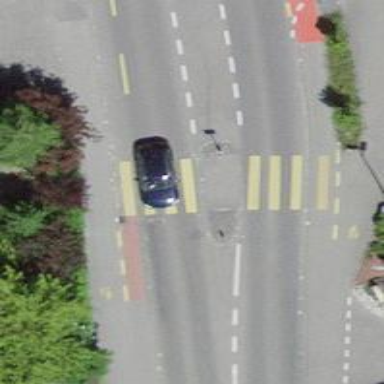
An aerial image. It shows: Marked road crossing with pedestrian island.